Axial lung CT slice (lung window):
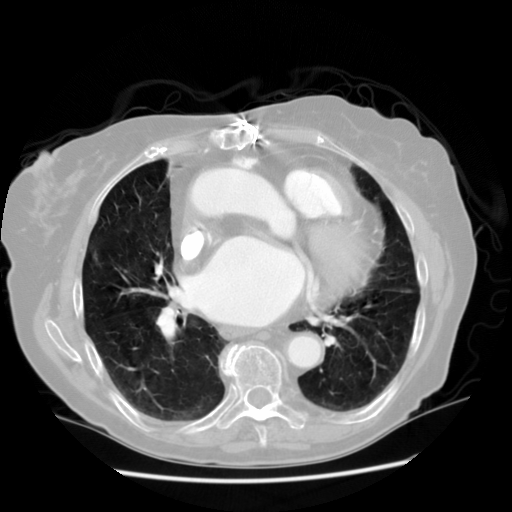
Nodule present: no